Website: walmart
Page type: billing-address
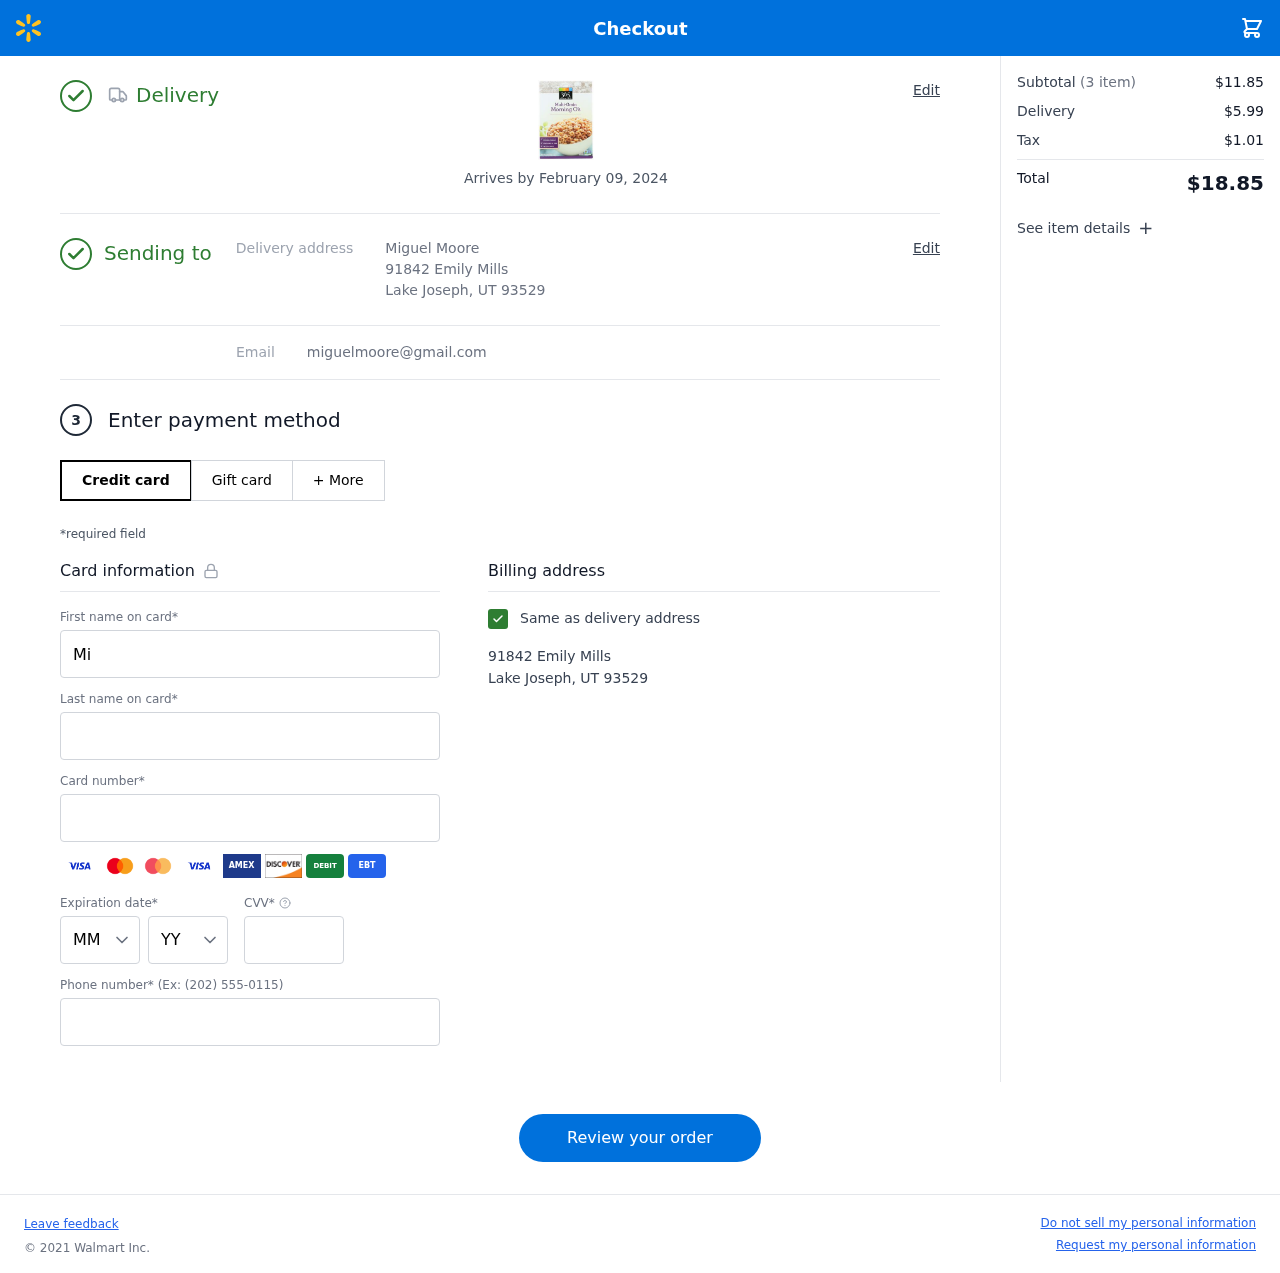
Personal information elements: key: PII_CARD_CVV
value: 435
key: PII_CARD_EXPIRY_MONTH
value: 02
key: PII_CARD_EXPIRY_YEAR
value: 27
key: PII_CARD_NUMBER
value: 4519 6751 5929 9184
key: PII_EMAIL
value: miguelmoore@gmail.com
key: PII_FIRSTNAME
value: Miguel
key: PII_FULLNAME
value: Miguel Moore
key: PII_LASTNAME
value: Moore
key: PII_PHONE
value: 5107035365
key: PII_STREET
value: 91842 Emily Mills
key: PII_CITY_STATE_ZIP
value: Lake Joseph, UT 93529
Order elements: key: ORDER_DELIVERY_DATE
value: Arrives by February 09, 2024
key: ORDER_NUM_ITEMS
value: (3 item)
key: ORDER_SUBTOTAL
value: $11.85
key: ORDER_SHIPPING_COST
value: $5.99
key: ORDER_TAX
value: $1.01
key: ORDER_TOTAL
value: $18.85